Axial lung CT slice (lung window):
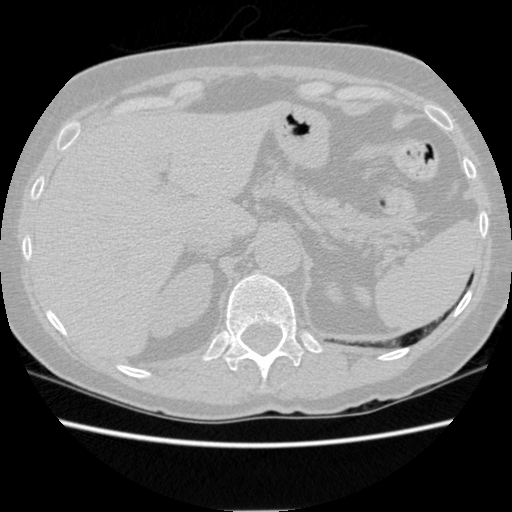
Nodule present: no